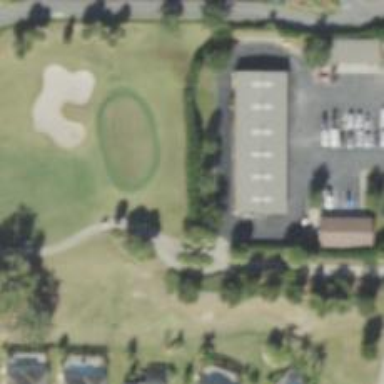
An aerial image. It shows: Path designated for golf carts.